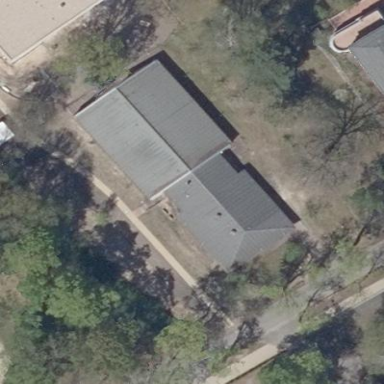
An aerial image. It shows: School building.